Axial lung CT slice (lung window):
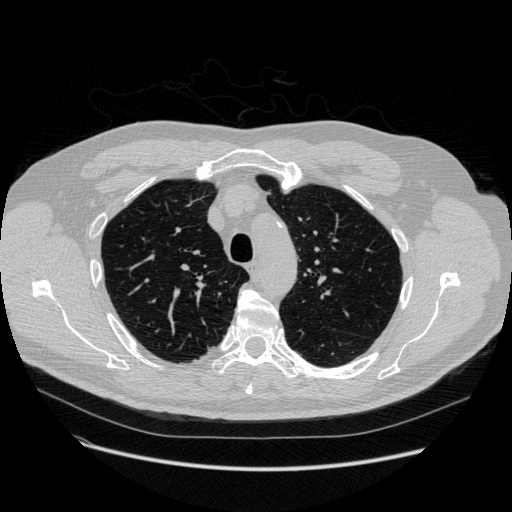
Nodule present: no